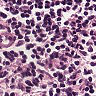
Metastatic tissue present: no